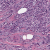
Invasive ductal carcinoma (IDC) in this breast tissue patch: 1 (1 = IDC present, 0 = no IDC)